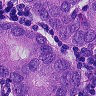
Metastatic tissue present: yes